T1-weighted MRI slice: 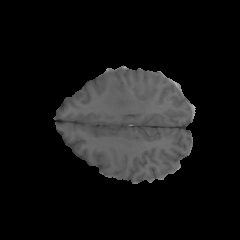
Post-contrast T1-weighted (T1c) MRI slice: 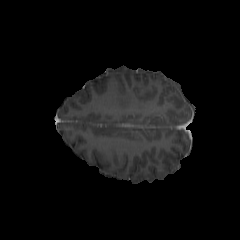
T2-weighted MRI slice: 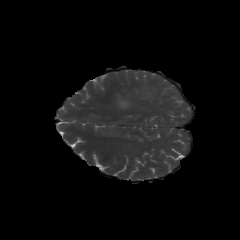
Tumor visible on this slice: yes